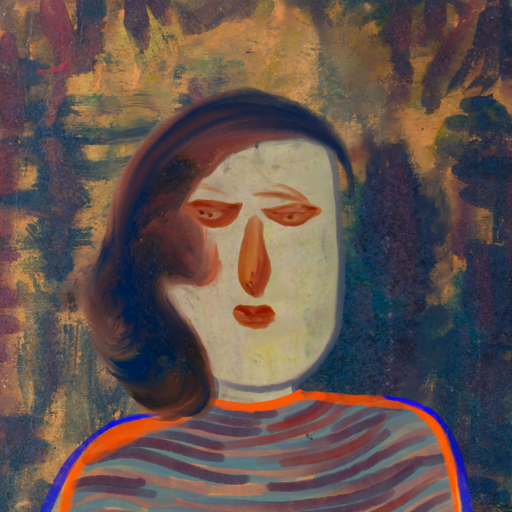
Background: InTheSun, Head And Neck Front: Hill_Girl, Face Front: Pious_Lady, Bust: Experience, Hair Front: Mother_And_Son_Son, Head Accessory: Blank, Second Necklace: Blank, Necklace: Blank, Baby: Blank